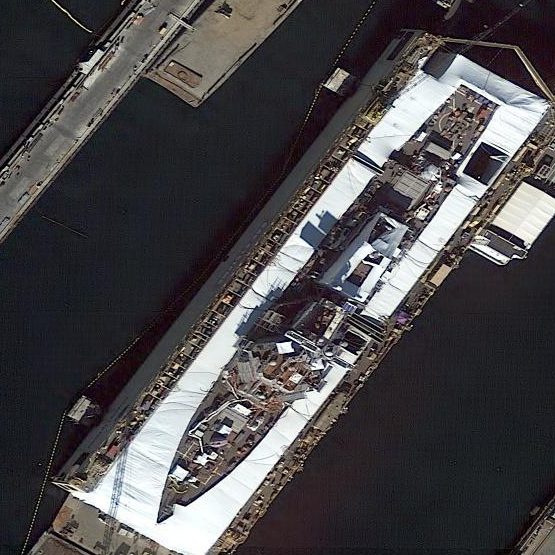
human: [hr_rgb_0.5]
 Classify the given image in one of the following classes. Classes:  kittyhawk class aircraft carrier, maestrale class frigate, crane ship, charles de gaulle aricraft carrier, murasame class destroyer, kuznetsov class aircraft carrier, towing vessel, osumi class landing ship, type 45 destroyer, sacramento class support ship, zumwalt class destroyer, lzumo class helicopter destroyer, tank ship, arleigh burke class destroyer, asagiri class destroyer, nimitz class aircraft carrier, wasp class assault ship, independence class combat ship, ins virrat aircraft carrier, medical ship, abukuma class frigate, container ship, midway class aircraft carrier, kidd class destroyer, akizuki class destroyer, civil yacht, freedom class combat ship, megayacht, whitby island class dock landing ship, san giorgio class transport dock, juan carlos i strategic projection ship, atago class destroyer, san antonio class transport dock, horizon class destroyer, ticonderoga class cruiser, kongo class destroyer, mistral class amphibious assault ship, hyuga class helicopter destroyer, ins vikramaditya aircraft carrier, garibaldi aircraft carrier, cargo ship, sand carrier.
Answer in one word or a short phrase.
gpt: Arleigh Burke class destroyer